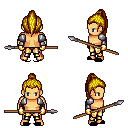
a pixel art fantasy rpg character, male body template, human, tanned skin, steel arm armor, gold greaves, blonde long topknot hairstyle, gold gloves, black slippers, spear, four views (front, back, left, right), 2x2 character sprite sheet, small pixel art, hard edges, no anti-aliasing